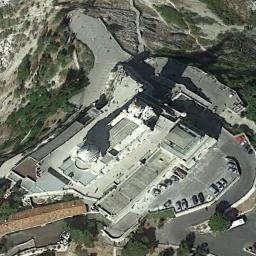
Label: church